Question: Here's a screenshot of my AlertDialog's unresponsive state:

In the background, the green tile, the red ball inside a the black-and-white target, all three of the bitmaps are continuously rendered on a rendering thread that locks/unlocks the background Canvas on my phone. This unresponsive action always execute when I press the OK button, regardless of what text I put into the EditText.
Here's the code:
'''
package nttu.edu.activities;
import nttu.edu.graphics.RenderView;
import nttu.edu.handler.Accelero;
import nttu.edu.handler.TouchHandler;
import nttu.edu.score.Score;
import android.app.Activity;
import android.app.AlertDialog;
import android.content.DialogInterface;
import android.content.DialogInterface.OnClickListener;
import android.content.res.AssetManager;
import android.os.Bundle;
import android.os.Handler;
import android.os.Looper;
import android.os.Message;
import android.util.Log;
import android.view.Window;
import android.view.WindowManager;
import android.widget.EditText;
public class PlayActivity extends Activity implements OnClickListener
{
public RenderView renderView = null;
public Accelero accelerometer = null;
public AssetManager assetManager = null;
public TouchHandler touchHandler = null;
public Score leaderboard = null;
final int REQUEST_CODE = 0x1;
private EditText input = null;
private AlertDialog.Builder dialog = null;
public void onCreate(Bundle b)
{
super.onCreate(b);
accelerometer = new Accelero();
touchHandler = new TouchHandler();
leaderboard = new Score(this);
renderView = new RenderView(this, accelerometer, touchHandler);
renderView.setOnTouchListener(touchHandler);
this.requestWindowFeature(Window.FEATURE_NO_TITLE);
this.getWindow().setFlags(WindowManager.LayoutParams.FLAG_FULLSCREEN, WindowManager.LayoutParams.FLAG_FULLSCREEN);
input = new EditText(this);
dialog = new AlertDialog.Builder(this);
dialog.setTitle("Enter High Score!");
dialog.setMessage("Enter your name: ");
dialog.setView(input);
dialog.setPositiveButton("OK", PlayActivity.this);
setContentView(renderView);
}
public void onResume()
{
super.onResume();
if(renderView != null)
renderView.resume();
if(accelerometer != null)
accelerometer.resume(this);
}
public void onPause()
{
super.onPause();
if(renderView != null)
renderView.pause();
if(accelerometer != null)
accelerometer.pause();
}
public void addPlayer()
{
// FIXME: The dialog won't exit.
Looper.prepare();
dialog.show();
Looper.loop();
}
public void onClick(DialogInterface dialog, int button)
{
String name = input.getText().toString();
if(name == null)
name = "Player";
this.leaderboard.open();
this.leaderboard.createEntry(name, this.renderView.getScore());
this.leaderboard.close();
if (Looper.myLooper() != null)
Looper.myLooper().quit();
else if (Looper.getMainLooper() != null)
Looper.getMainLooper().quit();
Log.d("PlayActivity.onClick()", "I'm escaping from Looper.loop()");
//renderView.running = false;
//PlayActivity.this.finish();
}
}
'''
For some unknown reason, the AlertDialog will execute only when there's a prepared Looper existing before AlertDialog.show() is called.
And when I called on PlayActivity.this.finish() in onClick() method, I can exit the dialog, stop the background rendering, and go back to Main Menu (which is what I wanted), but Eclipse DDMS reports this:
'''
06-26 16:40:29.049: E/WindowManager(1642): at android.view.WindowManagerImpl.addView(WindowManagerImpl.java:148)
06-26 16:40:29.049: E/WindowManager(1642): at android.view.WindowManagerImpl.addView(WindowManagerImpl.java:91)
06-26 16:40:29.049: E/WindowManager(1642): at android.view.Window$LocalWindowManager.addView(Window.java:433)
06-26 16:40:29.049: E/WindowManager(1642): at android.app.Dialog.show(Dialog.java:265)
06-26 16:40:29.049: E/WindowManager(1642): at android.app.AlertDialog$Builder.show(AlertDialog.java:802)
06-26 16:40:29.049: E/WindowManager(1642): at nttu.edu.activities.PlayActivity.addPlayer(PlayActivity.java:77)
06-26 16:40:29.049: E/WindowManager(1642): at nttu.edu.graphics.RenderView.tick(RenderView.java:119)
06-26 16:40:29.049: E/WindowManager(1642): at nttu.edu.graphics.RenderView.run(RenderView.java:69)
06-26 16:40:29.049: E/WindowManager(1642): at java.lang.Thread.run(Thread.java:1027)
06-26 16:40:29.079: W/MessageQueue(1642): Handler{405399b8} sending message to a Handler on a dead thread
06-26 16:40:29.079: W/MessageQueue(1642): java.lang.RuntimeException: Handler{405399b8} sending message to a Handler on a dead thread
06-26 16:40:29.079: W/MessageQueue(1642): at android.os.MessageQueue.enqueueMessage(MessageQueue.java:196)
'''
In short, AlertDialog leaks when I want to quit my PlayActivity by calling on finish(). I don't know what else to do to fix this problem.
Please help me. Thanks! If you need more source code, please let me know.
EDIT:
Just before the Leak errors appear, this is what DDMS logged:
'''
06-26 16:40:22.182: D/Level.render()(1642): Drawing Tee.
06-26 16:40:22.182: D/Level.render()(1642): Drawing Hole.
06-26 16:40:22.182: D/Level.render()(1642): Drawing Ball.
06-26 16:40:22.192: D/Level.render()(1642): Drawing background.
06-26 16:40:22.202: D/Level.render()(1642): Drawing Tee.
06-26 16:40:22.202: D/Level.render()(1642): Drawing Hole.
06-26 16:40:22.202: D/Level.render()(1642): Drawing Ball.
06-26 16:40:22.212: D/Level.render()(1642): Drawing background.
06-26 16:40:22.212: D/Level.render()(1642): Drawing Tee.
06-26 16:40:22.222: D/Level.render()(1642): Drawing Hole.
06-26 16:40:22.222: D/Level.render()(1642): Drawing Ball.
06-26 16:40:22.222: D/FrameRate(1642): 59
06-26 16:40:22.232: D/Level.tick()(1642): Obtaining score.
06-26 16:40:22.232: D/Level.render()(1642): Drawing background.
06-26 16:40:22.232: D/Level.render()(1642): Drawing Tee.
06-26 16:40:22.242: D/Level.render()(1642): Drawing Hole.
06-26 16:40:22.242: D/Level.render()(1642): Drawing Ball.
06-26 16:40:22.242: D/Level.render()(1642): Outputting the phrase: Game Over
06-26 16:40:23.713: D/Database(1642): dbopen(): path = /data/data/nttu.edu/databases/Scoreboard, flag = 6, file size = 5120
06-26 16:40:23.713: D/Database(1642): dbopen(): path = /data/data/nttu.edu/databases/Scoreboard, mode: wal, disk free size: 1014 M, handle: 0x38b4a8
06-26 16:40:23.844: D/Database(1642): dbclose(): path = /data/data/nttu.edu/databases/Scoreboard, handle = 0x38b4a8
06-26 16:40:28.608: D/PlayActivity.onClick()(1642): I'm escaping from Looper.loop()
06-26 16:40:28.618: D/Level.render()(1642): Drawing background.
06-26 16:40:28.628: D/Level.render()(1642): Drawing Tee.
06-26 16:40:28.628: D/Level.render()(1642): Drawing Hole.
06-26 16:40:28.628: D/Level.render()(1642): Drawing Ball.
06-26 16:40:28.628: D/Level.render()(1642): Outputting the phrase: Game Over
06-26 16:40:28.648: D/FrameRate(1642): 2
06-26 16:40:28.798: W/MessageQueue(1642): Handler{4053dbd0} sending message to a Handler on a dead thread
06-26 16:40:28.798: W/MessageQueue(1642): java.lang.RuntimeException: Handler{4053dbd0} sending message to a Handler on a dead thread
06-26 16:40:28.798: W/MessageQueue(1642): at android.os.MessageQueue.enqueueMessage(MessageQueue.java:196)
06-26 16:40:28.798: W/MessageQueue(1642): at android.os.Handler.sendMessageAtTime(Handler.java:457)
06-26 16:40:28.798: W/MessageQueue(1642): at android.os.Handler.sendMessageDelayed(Handler.java:430)
06-26 16:40:28.798: W/MessageQueue(1642): at android.os.Handler.sendMessage(Handler.java:367)
06-26 16:40:28.798: W/MessageQueue(1642): at com.android.internal.view.IInputConnectionWrapper.dispatchMessage(IInputConnectionWrapper.java:240)
06-26 16:40:28.798: W/MessageQueue(1642): at com.android.internal.view.IInputConnectionWrapper.finishComposingText(IInputConnectionWrapper.java:151)
06-26 16:40:28.798: W/MessageQueue(1642): at com.android.internal.view.IInputContext$Stub.onTransact(IInputContext.java:137)
06-26 16:40:28.798: W/MessageQueue(1642): at android.os.Binder.execTransact(Binder.java:320)
06-26 16:40:28.798: W/MessageQueue(1642): at dalvik.system.NativeStart.run(Native Method)
06-26 16:40:28.888: W/MessageQueue(1642): Handler{405399b8} sending message to a Handler on a dead thread
06-26 16:40:28.888: W/MessageQueue(1642): java.lang.RuntimeException: Handler{405399b8} sending message to a Handler on a dead thread
06-26 16:40:28.888: W/MessageQueue(1642): at android.os.MessageQueue.enqueueMessage(MessageQueue.java:196)
06-26 16:40:28.888: W/MessageQueue(1642): at android.os.Handler.sendMessageAtTime(Handler.java:457)
06-26 16:40:28.888: W/MessageQueue(1642): at android.os.Handler.sendMessageDelayed(Handler.java:430)
'''
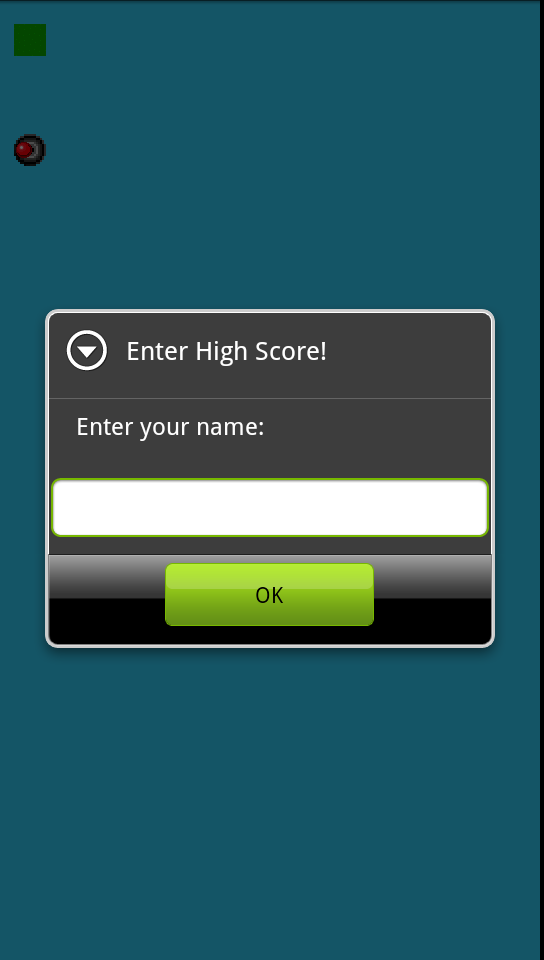
Answer: You should detect all the places where the app will end up in and use 'Dialog.dismiss()'